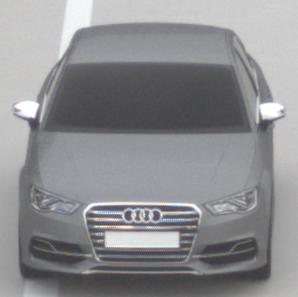
Make: Audi
Model: S3
Detailed model: 8V
Model produced from: 2013
Model produced until: 2020
Doors: 4
Color: gray
Road condition: dry road
Daytime: morning or afternoon
Contrast: low contrast